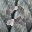
Label: 2